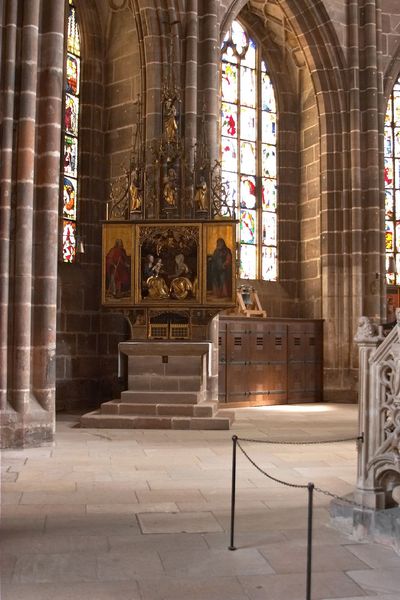
Titel: Hallenchor von St. Lorenz in Nürnberg
Künstler: Konrad Heinzelmann
Standort: Nürnberg, St. Lorenz (EU - D - B)
Schlagwörter: gemälde, bunt, fenster, pfeiler, säule, säulen, gebäude, beige, alte, architektur, stein, bildnis, innenraum, kirche, gold, kind, gotik, farbig, bogen, treppe, stufen, foto, offen, religion, münchen, altar, hochaltar, kathedrale, schnitzerei, statuen, buntglas, glasfenster, glasmalerei, kanzel, spitzbogen, jesus, mittelalter, heilige, maria, madonna, anbetung, auszug, bau, goldgrund, lanzettfenster, verkündigung, bauwerk, maßwerk, gotteshaus, strebepfeiler, kirchenfenster, flügelaltar, triptychon, triptichon, buntglasfenster, marienaltar, seitenaltar, nordalpin, heilihe, nbuntglasfenster, gotischsäulen, sietenaltar, seitanaltar, altarauszug, #vergoldung, altarentabel